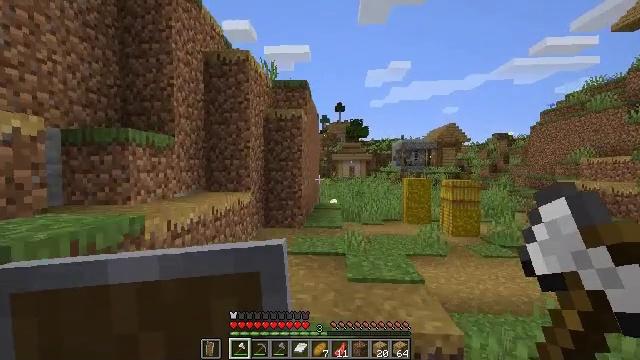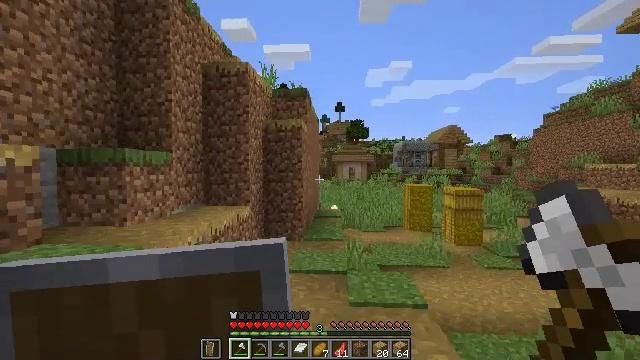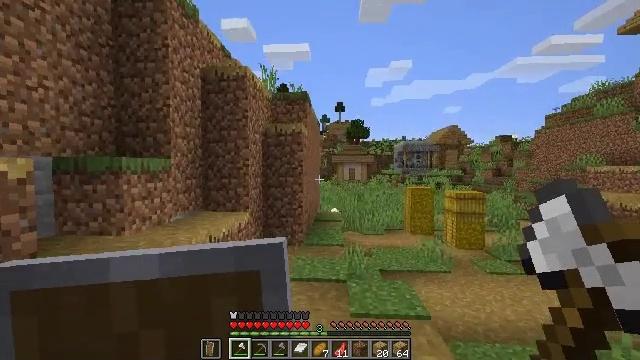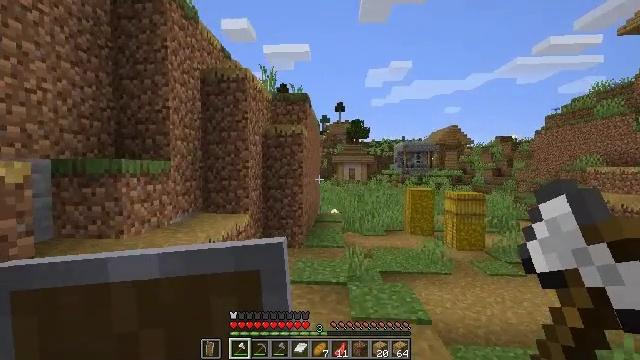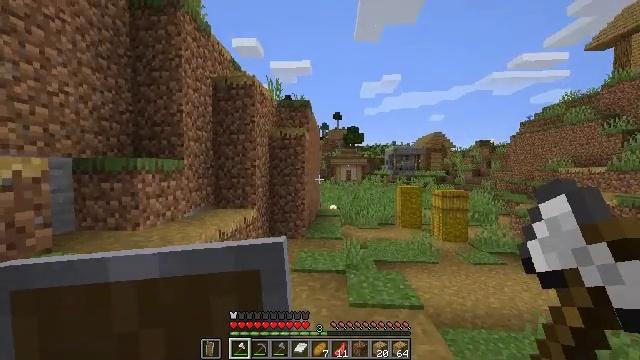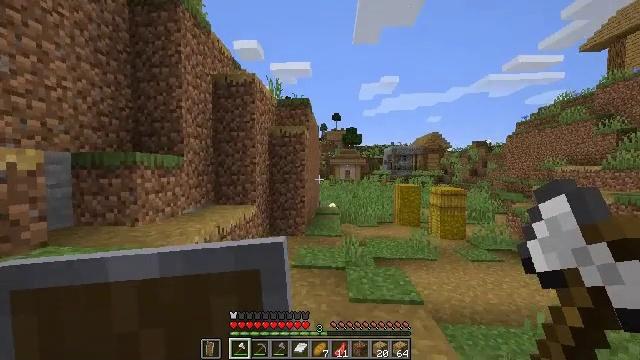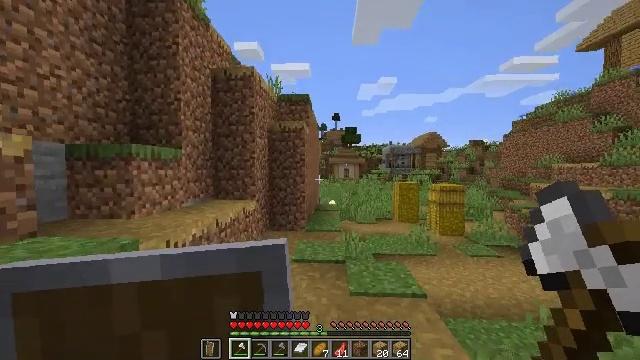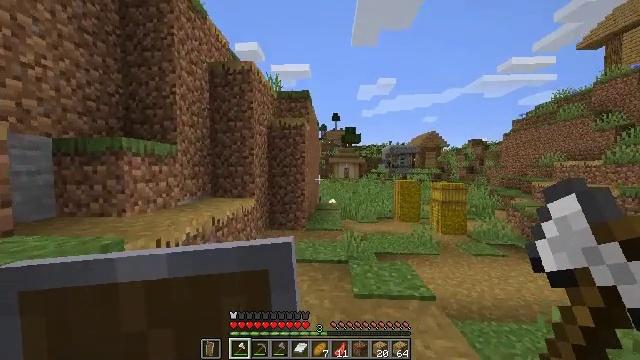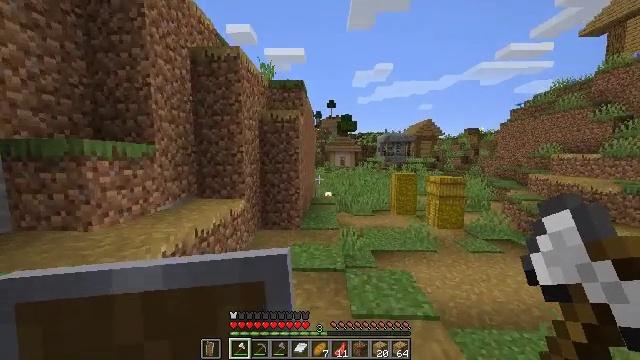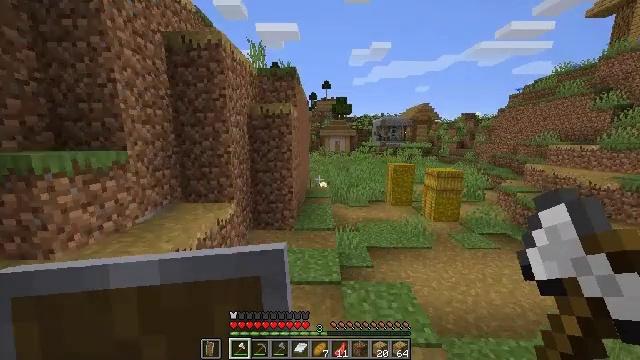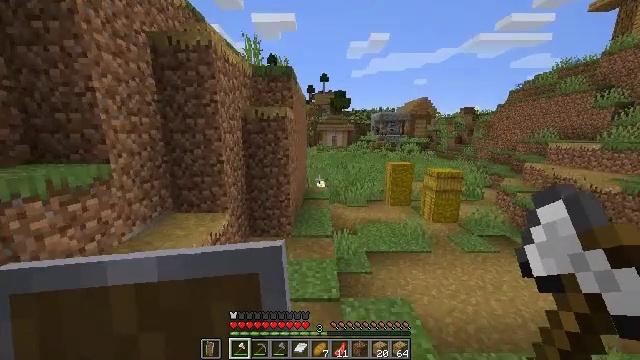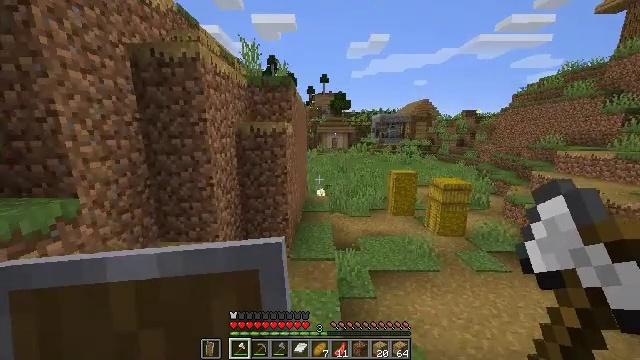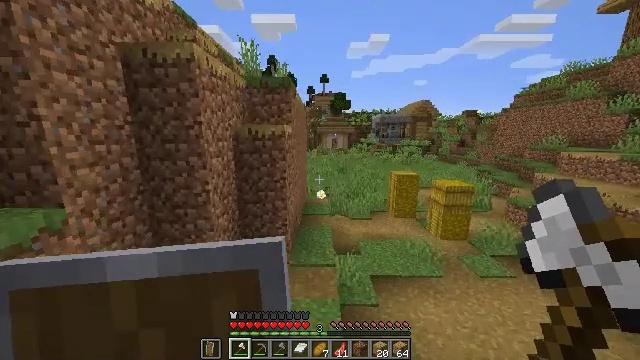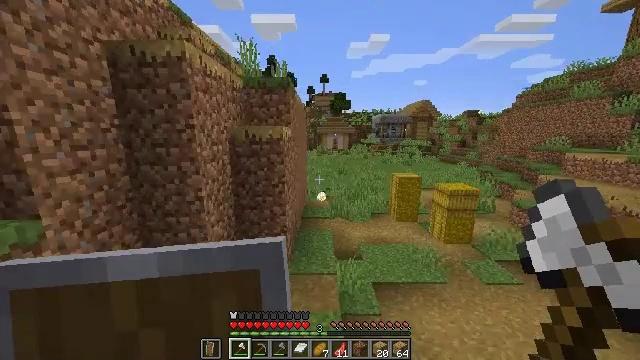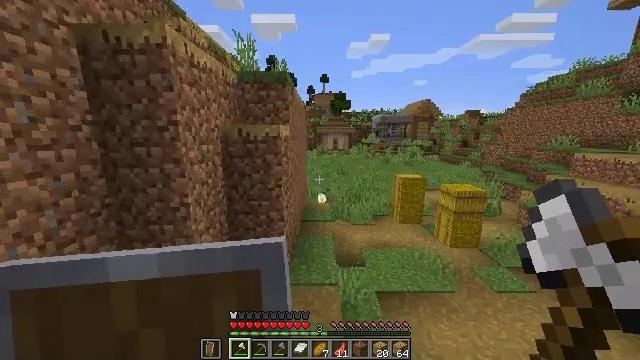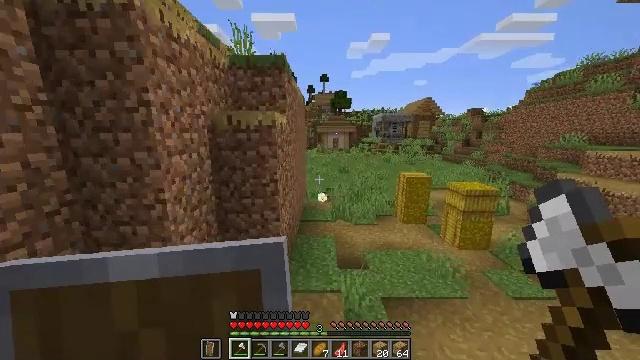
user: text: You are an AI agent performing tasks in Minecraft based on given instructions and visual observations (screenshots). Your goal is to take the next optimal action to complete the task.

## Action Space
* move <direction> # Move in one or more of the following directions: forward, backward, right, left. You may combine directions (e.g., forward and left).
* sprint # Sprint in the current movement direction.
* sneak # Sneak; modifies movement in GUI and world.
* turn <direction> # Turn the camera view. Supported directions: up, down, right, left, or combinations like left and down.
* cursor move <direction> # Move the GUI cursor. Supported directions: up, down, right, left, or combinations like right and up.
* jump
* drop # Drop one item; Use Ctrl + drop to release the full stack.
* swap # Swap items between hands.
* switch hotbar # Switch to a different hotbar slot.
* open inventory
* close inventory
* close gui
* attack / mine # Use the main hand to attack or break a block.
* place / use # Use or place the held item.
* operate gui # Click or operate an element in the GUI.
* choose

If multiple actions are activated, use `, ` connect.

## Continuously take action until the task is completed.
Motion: motion action
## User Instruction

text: Collect the composter for reuse.
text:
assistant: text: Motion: move forward, sprint, jump
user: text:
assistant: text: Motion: move forward, sprint, jump
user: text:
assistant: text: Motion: move forward, sprint, jump
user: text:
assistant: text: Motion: move forward, sprint, jump
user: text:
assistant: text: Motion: move forward, sprint, jump
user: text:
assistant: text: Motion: move forward, sprint, jump
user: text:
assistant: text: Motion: move forward, sprint, jump
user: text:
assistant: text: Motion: move forward, sprint, turn right and down, jump
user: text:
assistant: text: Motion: move forward, sprint, turn right and down, jump
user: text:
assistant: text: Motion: move forward, sprint, turn down, jump
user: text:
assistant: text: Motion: move forward, sprint, jump
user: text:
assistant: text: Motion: move forward, sprint, jump
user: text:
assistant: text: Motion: move forward, sprint, jump
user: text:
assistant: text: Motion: move forward, sprint, jump
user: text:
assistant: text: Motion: move forward, sprint, jump
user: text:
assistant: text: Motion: move forward, sprint, jump
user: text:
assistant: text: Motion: move forward, sprint, jump
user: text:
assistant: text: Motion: move forward, sprint, jump
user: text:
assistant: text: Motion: move forward, sprint, jump
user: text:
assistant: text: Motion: move forward, sprint, jump
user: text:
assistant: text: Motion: move forward, sprint, jump
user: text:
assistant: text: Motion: move forward, sprint, jump
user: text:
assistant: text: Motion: move forward, sprint, jump
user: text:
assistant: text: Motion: move forward, sprint, jump
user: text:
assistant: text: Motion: move forward, sprint, jump
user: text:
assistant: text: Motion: move forward, sprint, jump
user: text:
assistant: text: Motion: move forward, sprint, jump
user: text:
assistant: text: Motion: move forward, sprint, jump
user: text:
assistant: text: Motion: move forward, sprint, jump
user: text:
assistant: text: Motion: move forward, sprint, jump